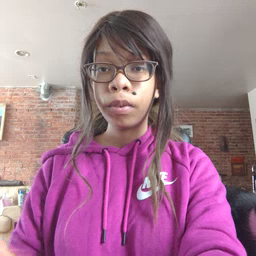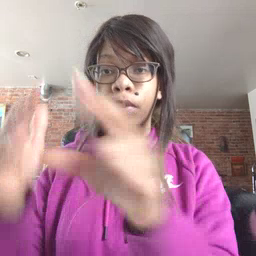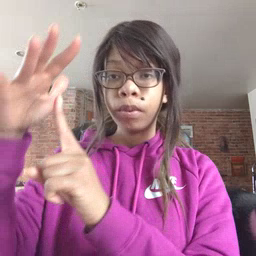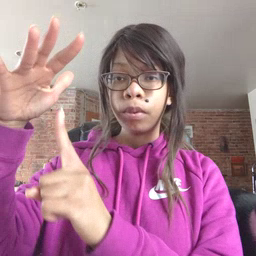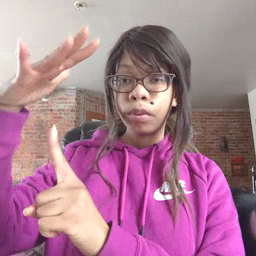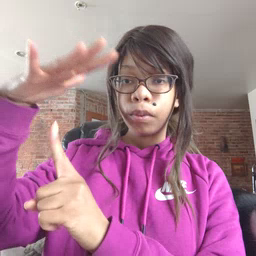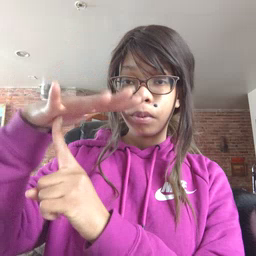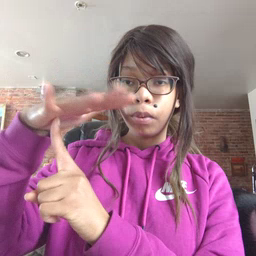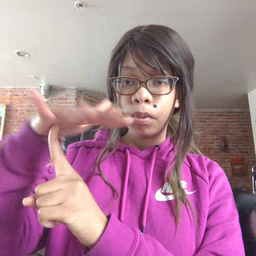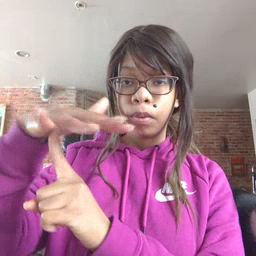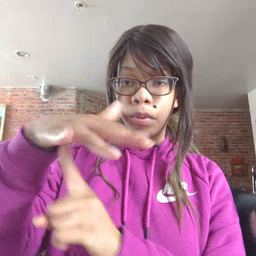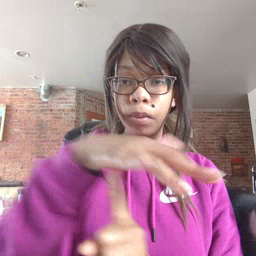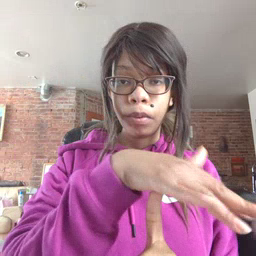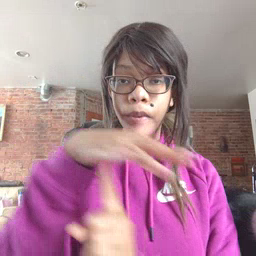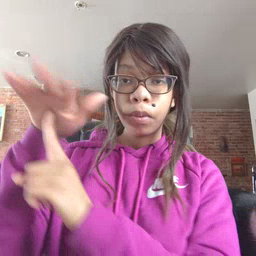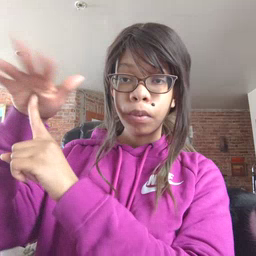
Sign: helicopter